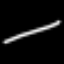
Label: line